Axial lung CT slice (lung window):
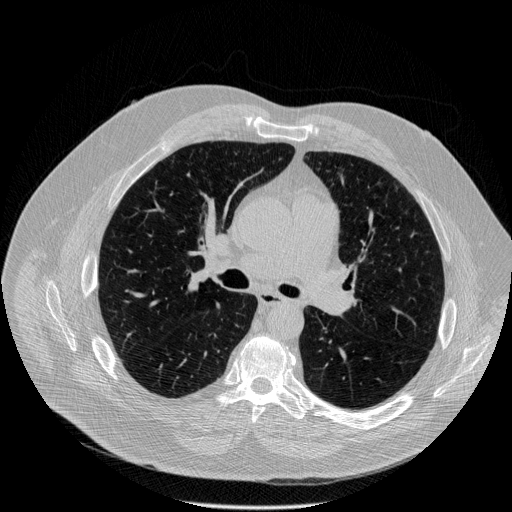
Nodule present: no